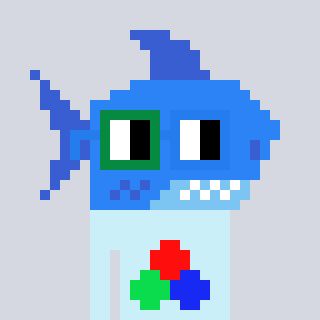
a pixel art character with square green and blue glasses, a shark-shaped head and a cold-colored body on a cool background